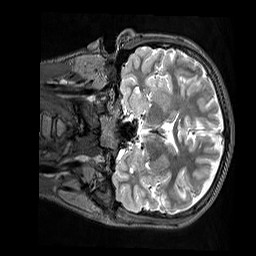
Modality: T2w
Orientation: coronal
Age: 19
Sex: female
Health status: healthy
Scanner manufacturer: siemens
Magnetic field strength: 3 T
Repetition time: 3.2 s
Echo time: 0.568 s